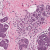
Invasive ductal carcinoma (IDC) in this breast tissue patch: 0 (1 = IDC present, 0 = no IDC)